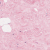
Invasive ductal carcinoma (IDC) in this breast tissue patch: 0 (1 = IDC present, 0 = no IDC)